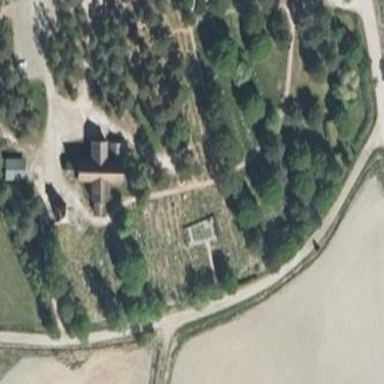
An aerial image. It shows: Cemetery.